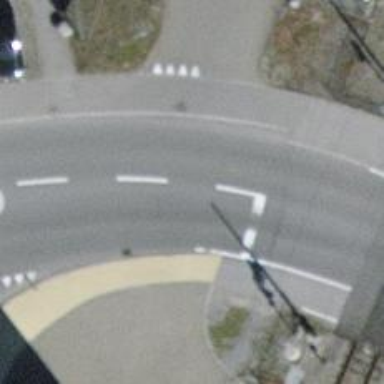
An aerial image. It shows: Unmarked road crossing with visible markings.